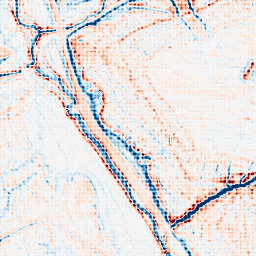
Category: edge_preserving
Decomposition family: anisotropic_diffusion
Decomposition parameters: iterations: 20
kappa: 100
gamma: 0.15
Upsampling method: sinc_blackman
Upsampling parameters: scale: 4
kernel_size: 4
Upsampling scale: 4